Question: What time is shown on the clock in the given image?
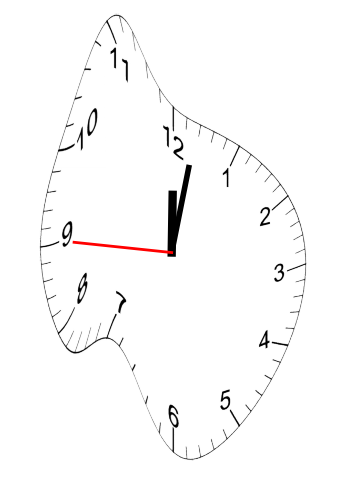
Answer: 12:01:45